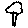
Label: tree